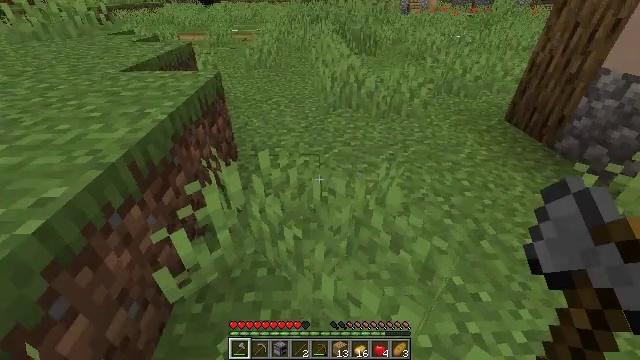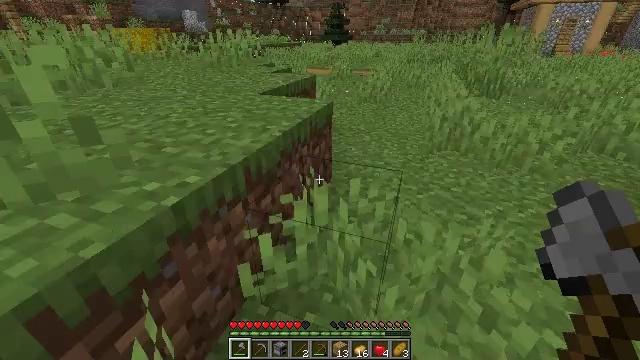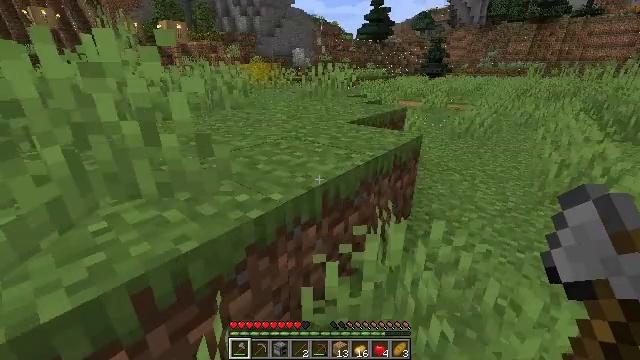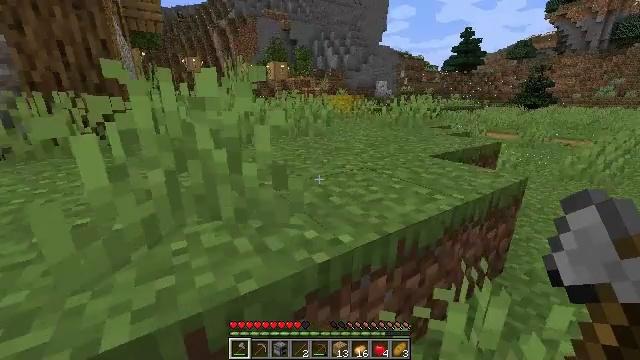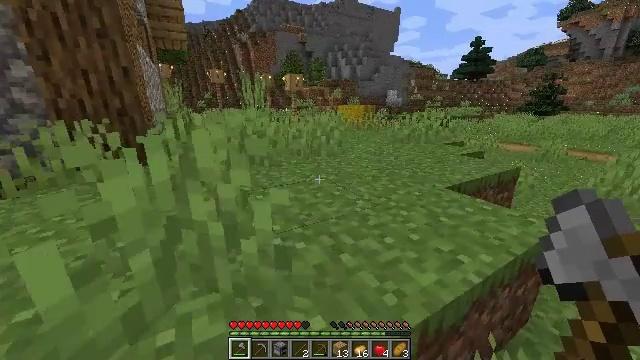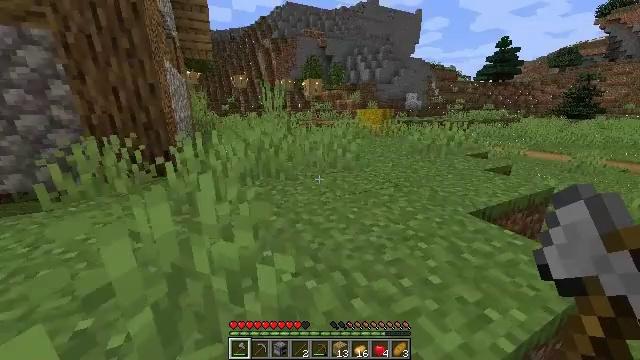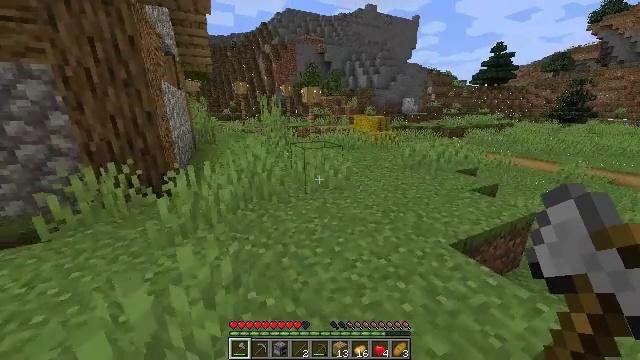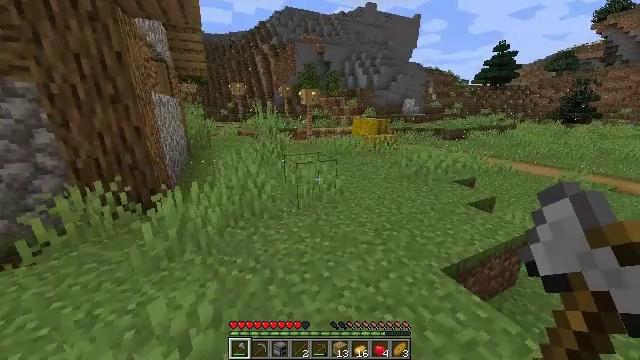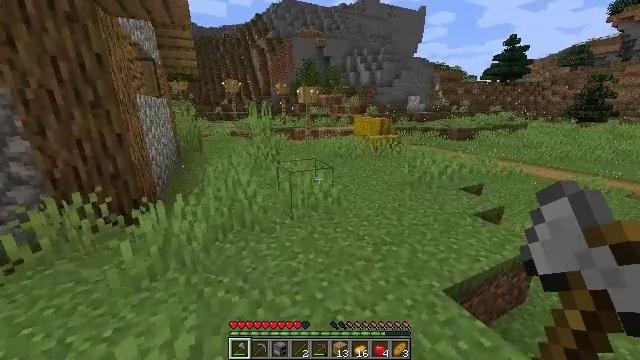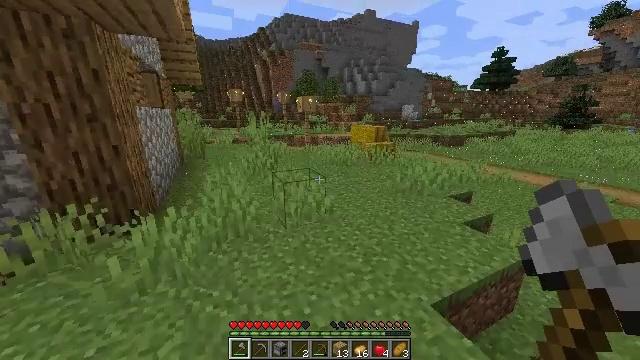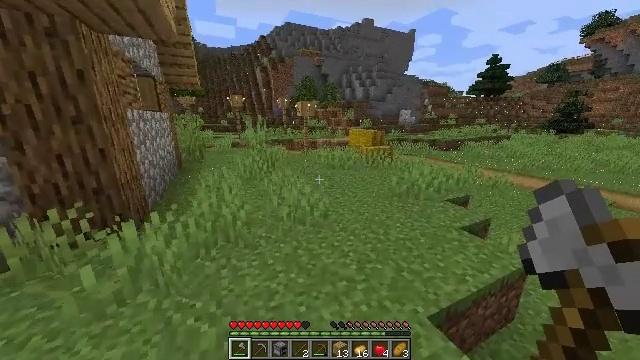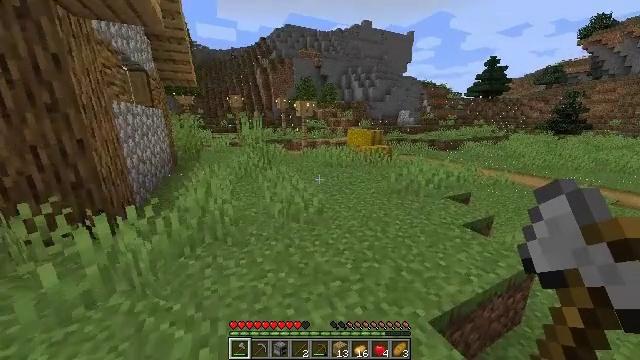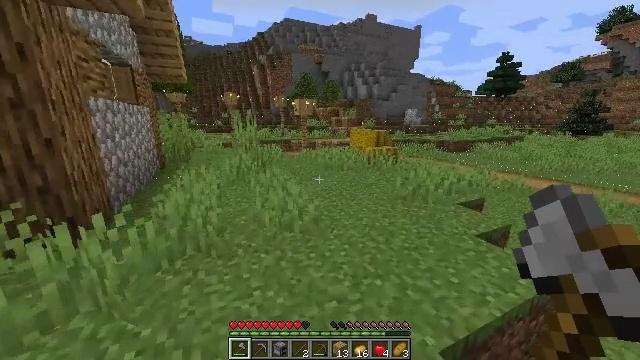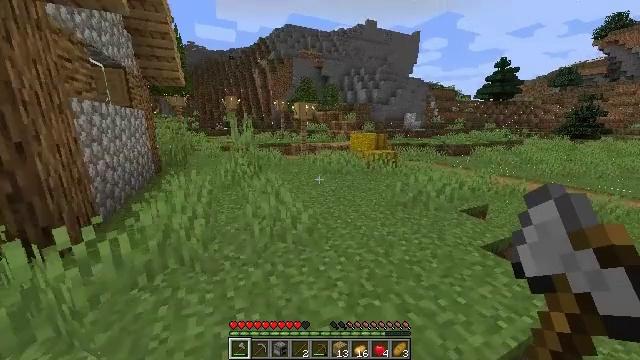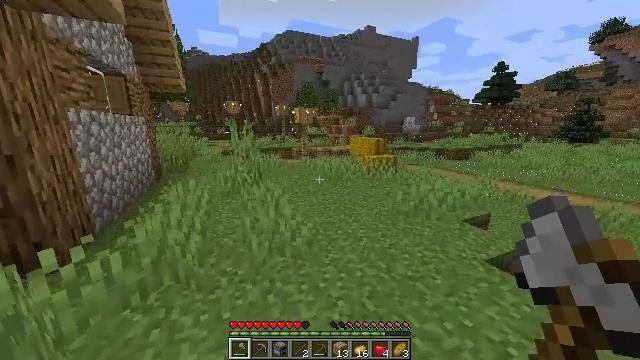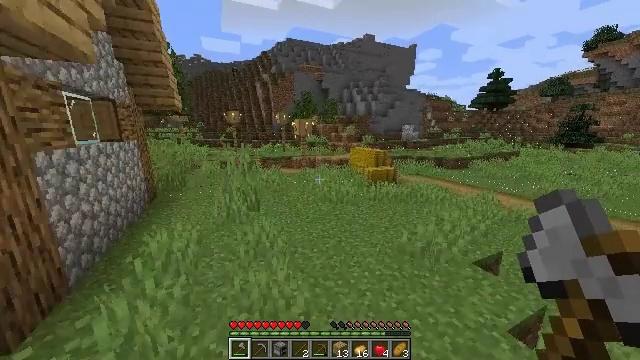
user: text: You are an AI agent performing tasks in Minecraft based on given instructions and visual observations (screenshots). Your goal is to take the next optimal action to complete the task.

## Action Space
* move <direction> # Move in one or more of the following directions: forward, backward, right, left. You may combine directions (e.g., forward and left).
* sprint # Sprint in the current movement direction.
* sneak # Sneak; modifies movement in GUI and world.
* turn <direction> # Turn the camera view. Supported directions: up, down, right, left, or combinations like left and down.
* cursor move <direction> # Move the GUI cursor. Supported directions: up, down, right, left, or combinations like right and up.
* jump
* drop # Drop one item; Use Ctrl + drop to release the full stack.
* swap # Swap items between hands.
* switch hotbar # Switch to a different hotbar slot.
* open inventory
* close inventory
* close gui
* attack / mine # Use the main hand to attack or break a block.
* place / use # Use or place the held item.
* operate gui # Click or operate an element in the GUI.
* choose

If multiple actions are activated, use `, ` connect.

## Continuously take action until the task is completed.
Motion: motion action
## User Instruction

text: Gather hay blocks from the farm.
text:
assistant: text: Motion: turn left and up
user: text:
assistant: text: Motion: move forward, sprint, turn left and up
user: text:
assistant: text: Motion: move forward, sprint, turn left and up
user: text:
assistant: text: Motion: move forward, sprint, turn left, jump
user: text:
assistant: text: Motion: move forward, sprint, turn left, jump
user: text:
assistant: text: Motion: move forward, sprint, jump
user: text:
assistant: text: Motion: move forward, sprint, jump
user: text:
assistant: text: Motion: move forward, sprint, jump
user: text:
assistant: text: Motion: move forward, sprint
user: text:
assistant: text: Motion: move forward, sprint
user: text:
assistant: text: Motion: move forward, sprint
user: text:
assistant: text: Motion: move forward, sprint
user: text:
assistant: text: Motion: move forward, sprint
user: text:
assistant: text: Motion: move forward, sprint, jump
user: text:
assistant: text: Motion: move forward, sprint, jump
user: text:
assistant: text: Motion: move forward, sprint, jump
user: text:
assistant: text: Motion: move forward, sprint, jump
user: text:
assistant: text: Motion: move forward, sprint, jump
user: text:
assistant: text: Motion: move forward, sprint, jump
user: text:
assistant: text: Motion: move forward, sprint, jump
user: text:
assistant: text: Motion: move forward, sprint, jump
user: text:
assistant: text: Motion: move forward, sprint, jump
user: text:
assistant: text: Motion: move forward, sprint, jump
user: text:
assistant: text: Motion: move forward, sprint, jump
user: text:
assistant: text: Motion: move forward, sprint, jump
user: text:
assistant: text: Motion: move forward, sprint, jump
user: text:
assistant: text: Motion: move forward, sprint, jump
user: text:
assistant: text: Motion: move forward and move right, sprint, jump
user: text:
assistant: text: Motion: move forward and move right, sprint, jump
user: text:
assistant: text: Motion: move forward and move right, sprint, jump